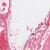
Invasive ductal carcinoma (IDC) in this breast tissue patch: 0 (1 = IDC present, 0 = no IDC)